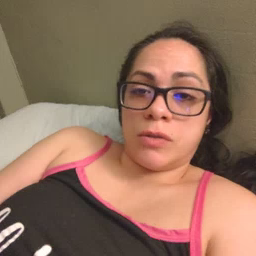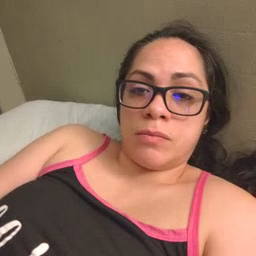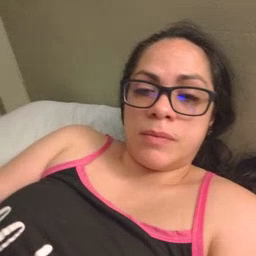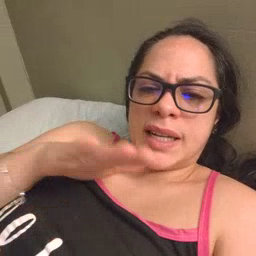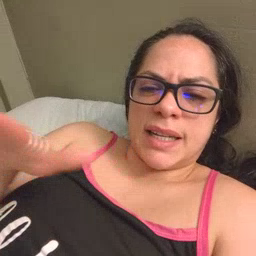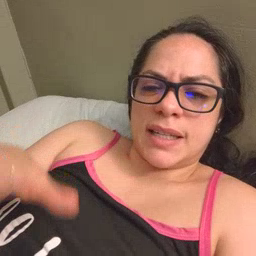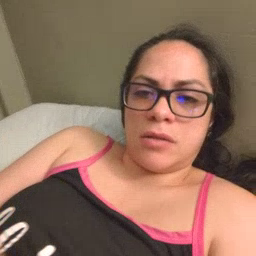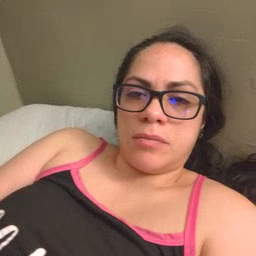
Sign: clean